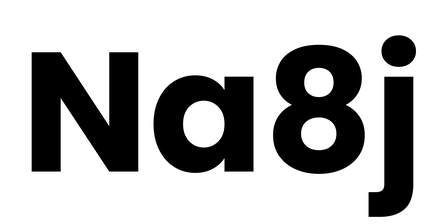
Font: Poppins-Bold